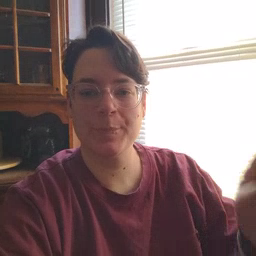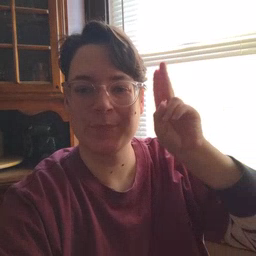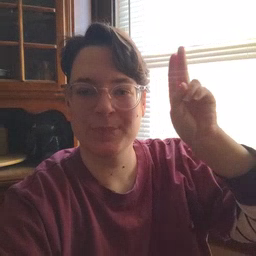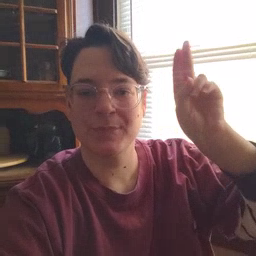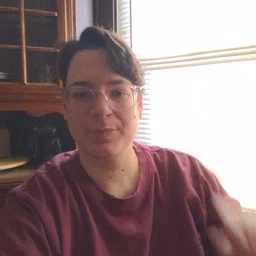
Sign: uncle